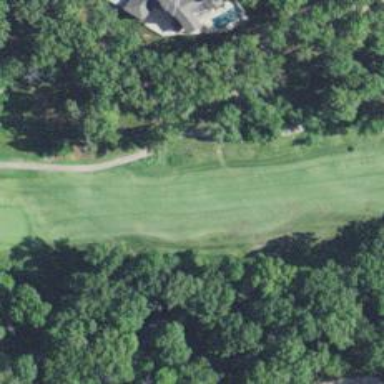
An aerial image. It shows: Grassy area designated as golf fairway.